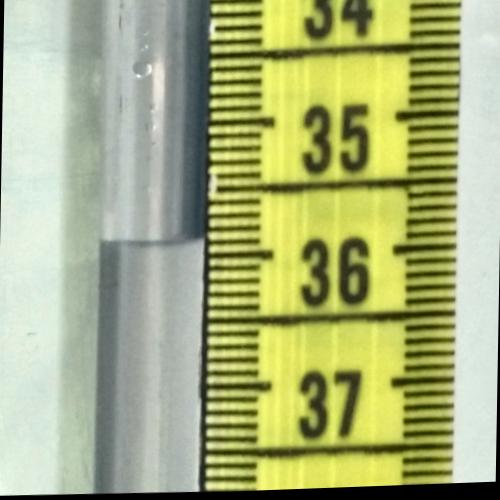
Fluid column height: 35.9 cm